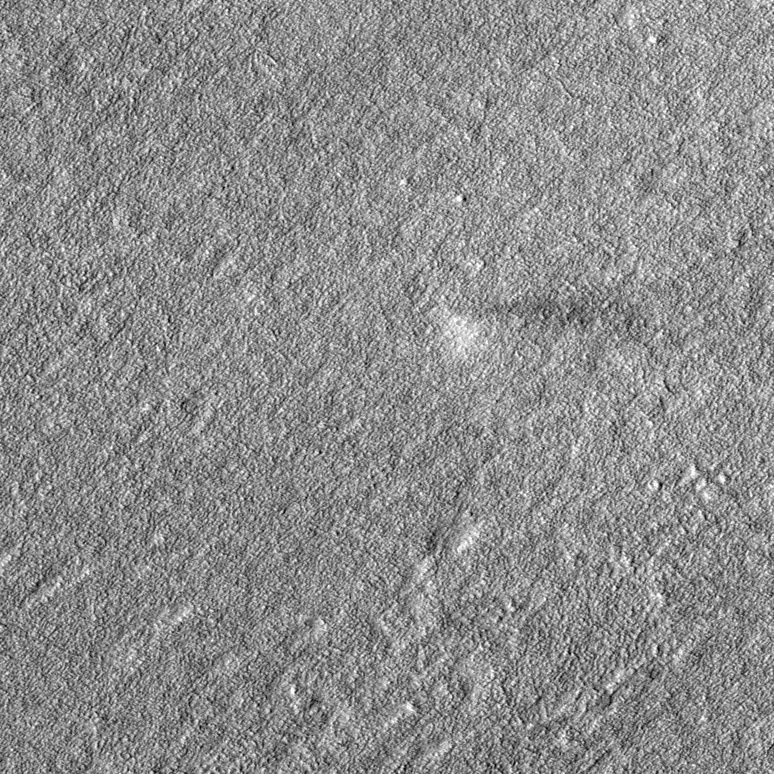
Label: dustdevil